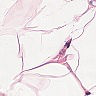
Metastatic tissue present: no